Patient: sex M, age 83
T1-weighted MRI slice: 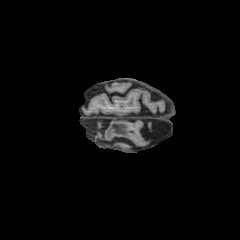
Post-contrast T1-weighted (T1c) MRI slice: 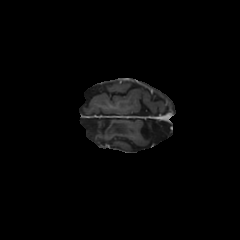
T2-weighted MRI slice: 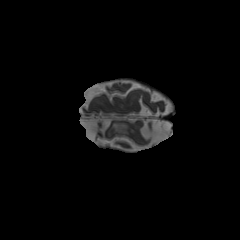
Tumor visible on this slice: no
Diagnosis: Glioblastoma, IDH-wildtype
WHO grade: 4